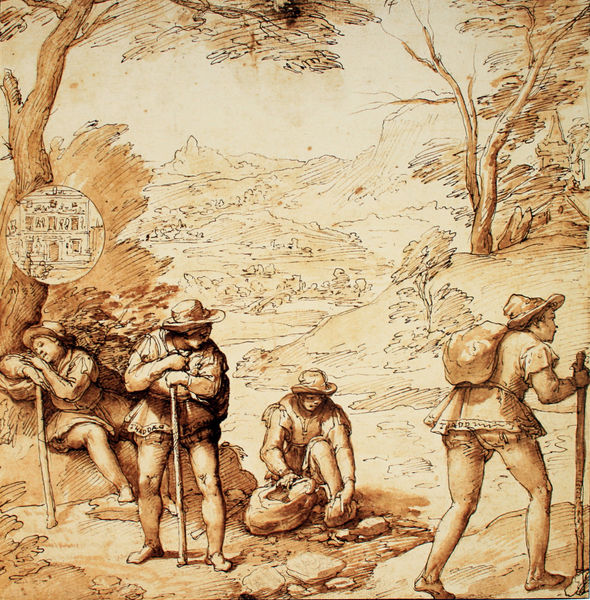
Titel: Taddeos Traum/Halluzination
Künstler: Federico Zuccari
Standort: Los Angeles
Institution: The J. Paul Getty Museum
Schlagwörter: baum, berg, mann, schlaf, wasser, weiß, bäume, gelb, kirchturm, landschaft, menschen, sitzen, stadt, braun, hut, hüte, männer, orange, schwarz, skizze, zeichnung, ausblick, gebäude, weg, beige, jung, halten, stehen, stein, steine, bild, bach, baumstamm, hügel, natur, büsche, kirche, pfad, sträucher, pflanzen, wald, kreis, rund, sack, stock, aussicht, schlafen, schlafend, italien, gehstock, stab, bündel, sammeln, säcke, berge, gebirge, grafik, linien, pause, rast, sepia, figuren, romantik, brot, steinmetz, warten, panorama, vier, laviert, schild, tusche, wandern, lichtung, jugend, traum, scheibe, schraffur, radierung, künstler, kupfer, stöcke, beutel, gedanke, stäbe, hubi, wanderer, mittelalter, strumpfhose, wams, müde, wildnis, fernglas, aufbruch, bild im bild, rucksack, wanderstab, wanderstock, räuber, sammler, kupferstich, träumen, hirten, ausruhen, rasten, wanderung, lavierung, wandere, schalfen, bergsteiger, staffiert, vita, gesellen, schläfer, söldner, leggins, expedition, zuccari, dtufie, robinhood, simultane, wanderburschen, federico zuccari, taddeo zuccari, getty museum, künstlervita, sammenln, heiroglyphen